Question: I need an interface on my Rails 3 app to upload multiple files to Amazon S3 (because i'm on heroku), possibly with progress bars.
I've easily managed how to set up paperclip and upload single files, but i'm really lost now on how to go ahead.
Please can you give me some advices? It's 2 days i'm searching across all the internet, but i can't find a working solution
---
** EDIT **
I really can't understand... I'm going mad 'cause I'm losing too many hours on this... please help me.
If I try to open the example app cited by Johnny I only get this (and in my app it is the same):

Where is the UI?
Is there something wrong on my browser?
---
** EDIT 2 **
<URL>... please can you explain me why the damn upload UI is not showing up? Thanks!
---
** EDIT 3 **
Thank you very much Johnny, i wasn't aware of the fact that jquery and prototype can't live together.
Now the plugin is showing up correctly, but as a try to upload something it creates a new "upload" record, but its attachment field is blank, and the files are not on s3.
This is what the console is saying:
'''
Started POST "/uploads" for 127.0.0.1 at 2011-06-27 16:17:22 +0200
Processing by UploadsController#create as JSON
Parameters: {"utf8"=>"", "authenticity_token"=>"GesRBTiZR1f2LV/bAeAdxWqF++gxcDJw4pPGStYGsH8=", "upload"=>{"attachment"=>[#<ActionDispatch::Http::UploadedFile:0x000001032834b8 @original_filename="animal-tiger-66550.jpg", @content_type="image/jpeg", @headers="Content-Disposition: form-data; name="upload[attachment][]"; filename="animal-tiger-66550.jpg"
Content-Type: image/jpeg
", @tempfile=#<File:/var/folders/Qj/QjEqvUUNGTmuki5SXOaaG++++TI/-Tmp-/RackMultipart20110627-1818-1syiex9>>]}}
AREL (0.5ms) INSERT INTO "uploads" ("attachment", "created_at", "updated_at", "attachment_file_name", "attachment_content_type", "attachment_file_size", "attachment_updated_at") VALUES (NULL, '2011-06-27 14:17:23.049136', '2011-06-27 14:17:23.049136', NULL, NULL, NULL, NULL)
[paperclip] Saving attachments.
Completed 200 OK in 64ms (Views: 4.2ms | ActiveRecord: 0.7ms)
'''
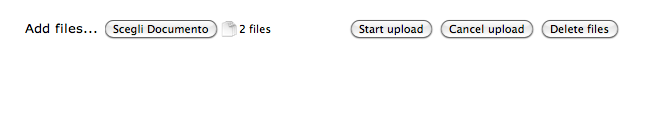
Answer: You can look at jQuery-File-Upload. Demo <URL>.
: As @apneadiving mentioned, the library has been updated to version 5. The script you have is for verison 4. You should try modifying <URL> worked for me:
---
'''
#app/public/javascripts/application.js
$(function () {
// Initialize the jQuery File Upload widget:
$('#fileupload').fileupload();
// Load existing files:
$.getJSON($('#fileupload form').prop('action'), function (files) {
var fu = $('#fileupload').data('fileupload');
fu._adjustMaxNumberOfFiles(-files.length);
fu._renderDownload(files)
.appendTo($('#fileupload .files'))
.fadeIn(function () {
// Fix for IE7 and lower:
$(this).show();
});
});
// Open download dialogs via iframes,
// to prevent aborting current uploads:
$('#fileupload .files a:not([target^=_blank])').live('click', function (e) {
e.preventDefault();
$('<iframe style="display:none;"></iframe>')
.prop('src', this.href)
.appendTo('body');
});
});
'''
---
'''
#app/controllers/uploads_controller.rb
def create
@upload = Upload.new(params[:upload])
if @upload.save
render :json => [{
:pic_path => @upload.attachment.url.to_s ,
:name => @upload.attachment.instance.attributes["picture_file_name"]
}], :content_type => 'text/html'
else
render [:json => { :result => 'error'}], :content_type => 'text/html'
end
end
'''
---
'''
#app/views/uploads/new.html.haml
%link#theme{:href => "http://ajax.googleapis.com/ajax/libs/jqueryui/1.8.13/themes/base/jquery-ui.css", :rel => "stylesheet"}
= stylesheet_link_tag 'jquery.fileupload-ui'
#fileupload
= form_for Upload.new, :html => { :multipart => true } do |f|
.fileupload-buttonbar
%label.fileinput-button
%span Add files...
= f.file_field :attachment, :multiple => true
%button.start{:type => "submit"} Start upload
%button.cancel{:type => "reset"} Cancel upload
%button.delete{:type => "button"} Delete files
.fileupload-content
%table.files
.fileupload-progressbar
%script#template-upload{:type => "text/x-jquery-tmpl"}
%tr{:class => "template-upload{{if error}} ui-state-error{{/if}}"}
%td.preview
%td.name ${name}
%td.size ${sizef}
{{if error}}
%td.error{:colspan => "2"}
Error:
{{if error === 'custom_failure'}}Custom Error Message
{{else}}${error}
{{/if}}
{{else}}
%td.progress
%div
%td.start
%button Start
{{/if}}
%td.cancel
%button Cancel
%script#template-download{:type => "text/x-jquery-tmpl"}
%tr{:class => "template-download{{if error}} ui-state-error{{/if}}"}
{{if error}}
%td
%td.name ${name}
%td.size ${sizef}
%td.error{:colspan => "2"}
Error:
{{if error === 1}}File exceeds upload_max_filesize (php.ini directive)
{{else}}${error}
{{/if}}
{{else}}
%td.preview
{{if thumbnail_url}}
%a{:href => "${url}", :target => "_blank"}
%img{:src => "${thumbnail_url}"}/
{{/if}}
%td.name
<a href="${url}"{{if thumbnail_url}} target="_blank"{{/if}}>${name}
%td.size ${sizef}
%td{:colspan => "2"}
{{/if}}
%td.delete
%button{"data-type" => "${delete_type}", "data-url" => "${delete_url}"} Delete
'''
Had a quick look at your app, the problem is that you are mixing prototype with jquery. The easiest way around this is to switch to jQuery using <URL>.
'''
#Gemfile
gem 'jquery-rails'
'''
Next, run 'bundle install' and then 'rails g jquery:install'.
Then change your 'app/views/layouts/application.erb' to this:
'''
<%= stylesheet_link_tag :all %>
<%= csrf_meta_tag %>
<%= javascript_include_tag 'jquery.min' %>
<%= javascript_include_tag 'jquery-ui-1.8.13.custom.min' %>
<%= javascript_include_tag 'jquery.tmpl.min' %>
<%= javascript_include_tag 'jquery.iframe-transport' %>
<%= javascript_include_tag 'jquery.fileupload' %>
<%= javascript_include_tag 'jquery.fileupload-ui' %>
<%= javascript_include_tag 'jquery_ujs' %>
<%= javascript_include_tag 'application' %>
'''
Note that I removed the
'''
<%= javascript_include_tag :defaults %>
'''
So that I can specify the order in which jquery, jquery_ujs, and application are loaded.